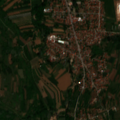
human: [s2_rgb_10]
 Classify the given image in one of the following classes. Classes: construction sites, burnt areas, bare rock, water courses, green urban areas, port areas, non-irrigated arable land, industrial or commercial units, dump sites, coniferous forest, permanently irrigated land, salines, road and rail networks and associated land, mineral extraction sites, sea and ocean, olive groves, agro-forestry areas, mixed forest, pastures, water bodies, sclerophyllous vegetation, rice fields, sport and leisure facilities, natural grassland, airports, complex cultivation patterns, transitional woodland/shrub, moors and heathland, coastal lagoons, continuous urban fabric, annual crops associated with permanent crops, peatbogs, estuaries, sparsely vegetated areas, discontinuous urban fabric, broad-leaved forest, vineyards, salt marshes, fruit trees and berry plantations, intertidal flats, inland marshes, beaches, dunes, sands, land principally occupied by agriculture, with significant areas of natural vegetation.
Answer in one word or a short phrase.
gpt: discontinuous urban fabric, complex cultivation patterns, land principally occupied by agriculture, with significant areas of natural vegetation